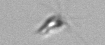
Label: Calciopappus